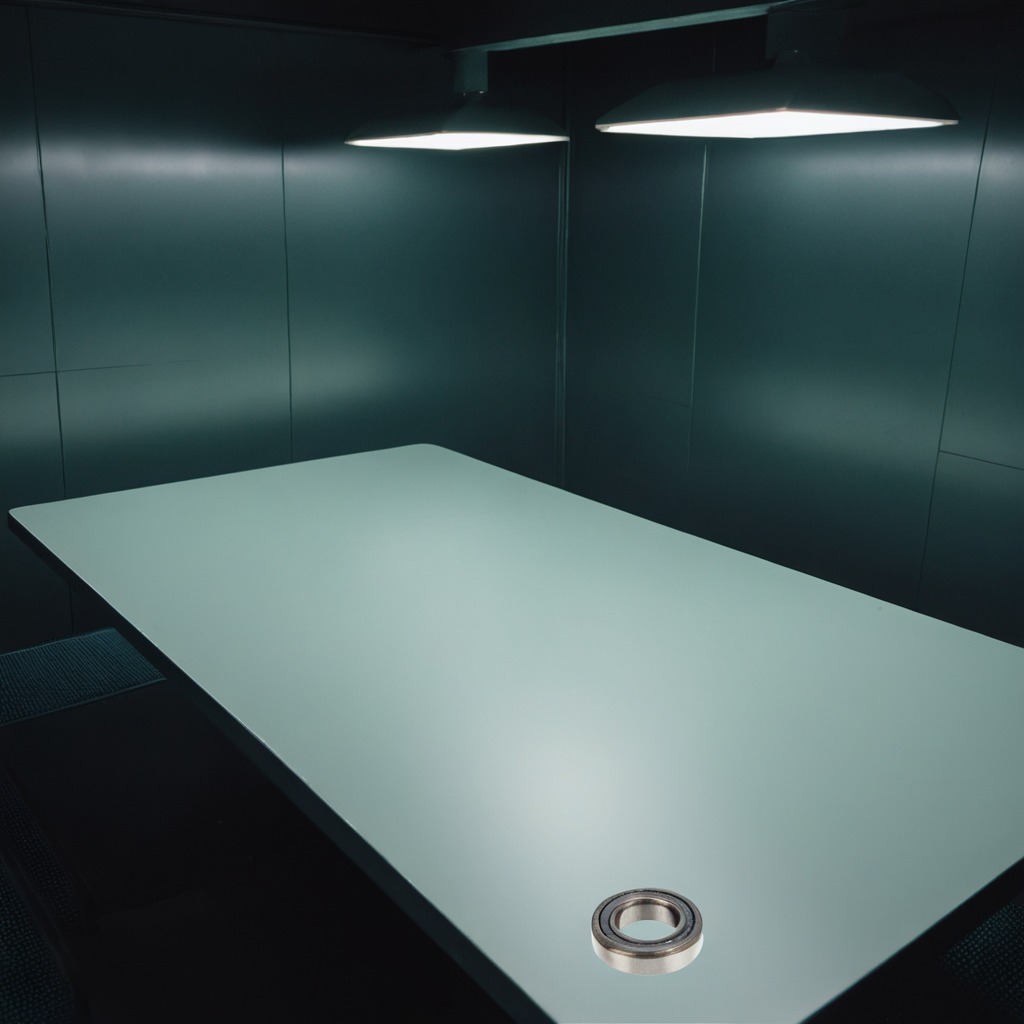
A metal ball bearing is lying on a clean empty table in a railway signal maintenance room.